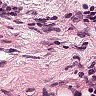
Metastatic tissue present: no